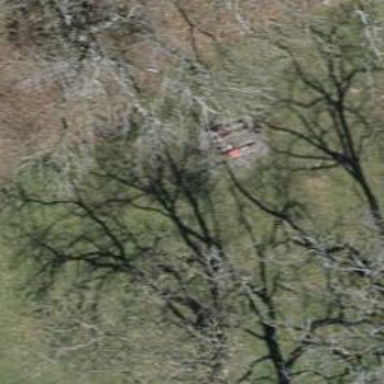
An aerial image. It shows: Picnic table located in leisure land area.